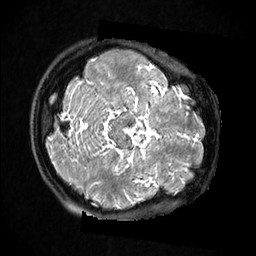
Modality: T2w
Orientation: axial
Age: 39
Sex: female
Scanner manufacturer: ge
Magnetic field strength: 3 T
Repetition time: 3.202 s
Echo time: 0.05862 s